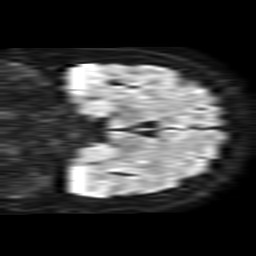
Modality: TRACE
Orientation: coronal
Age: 41
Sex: female
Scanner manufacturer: philips
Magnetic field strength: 1.5 T
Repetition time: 3.4 s
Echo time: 0.06922 s